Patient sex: M
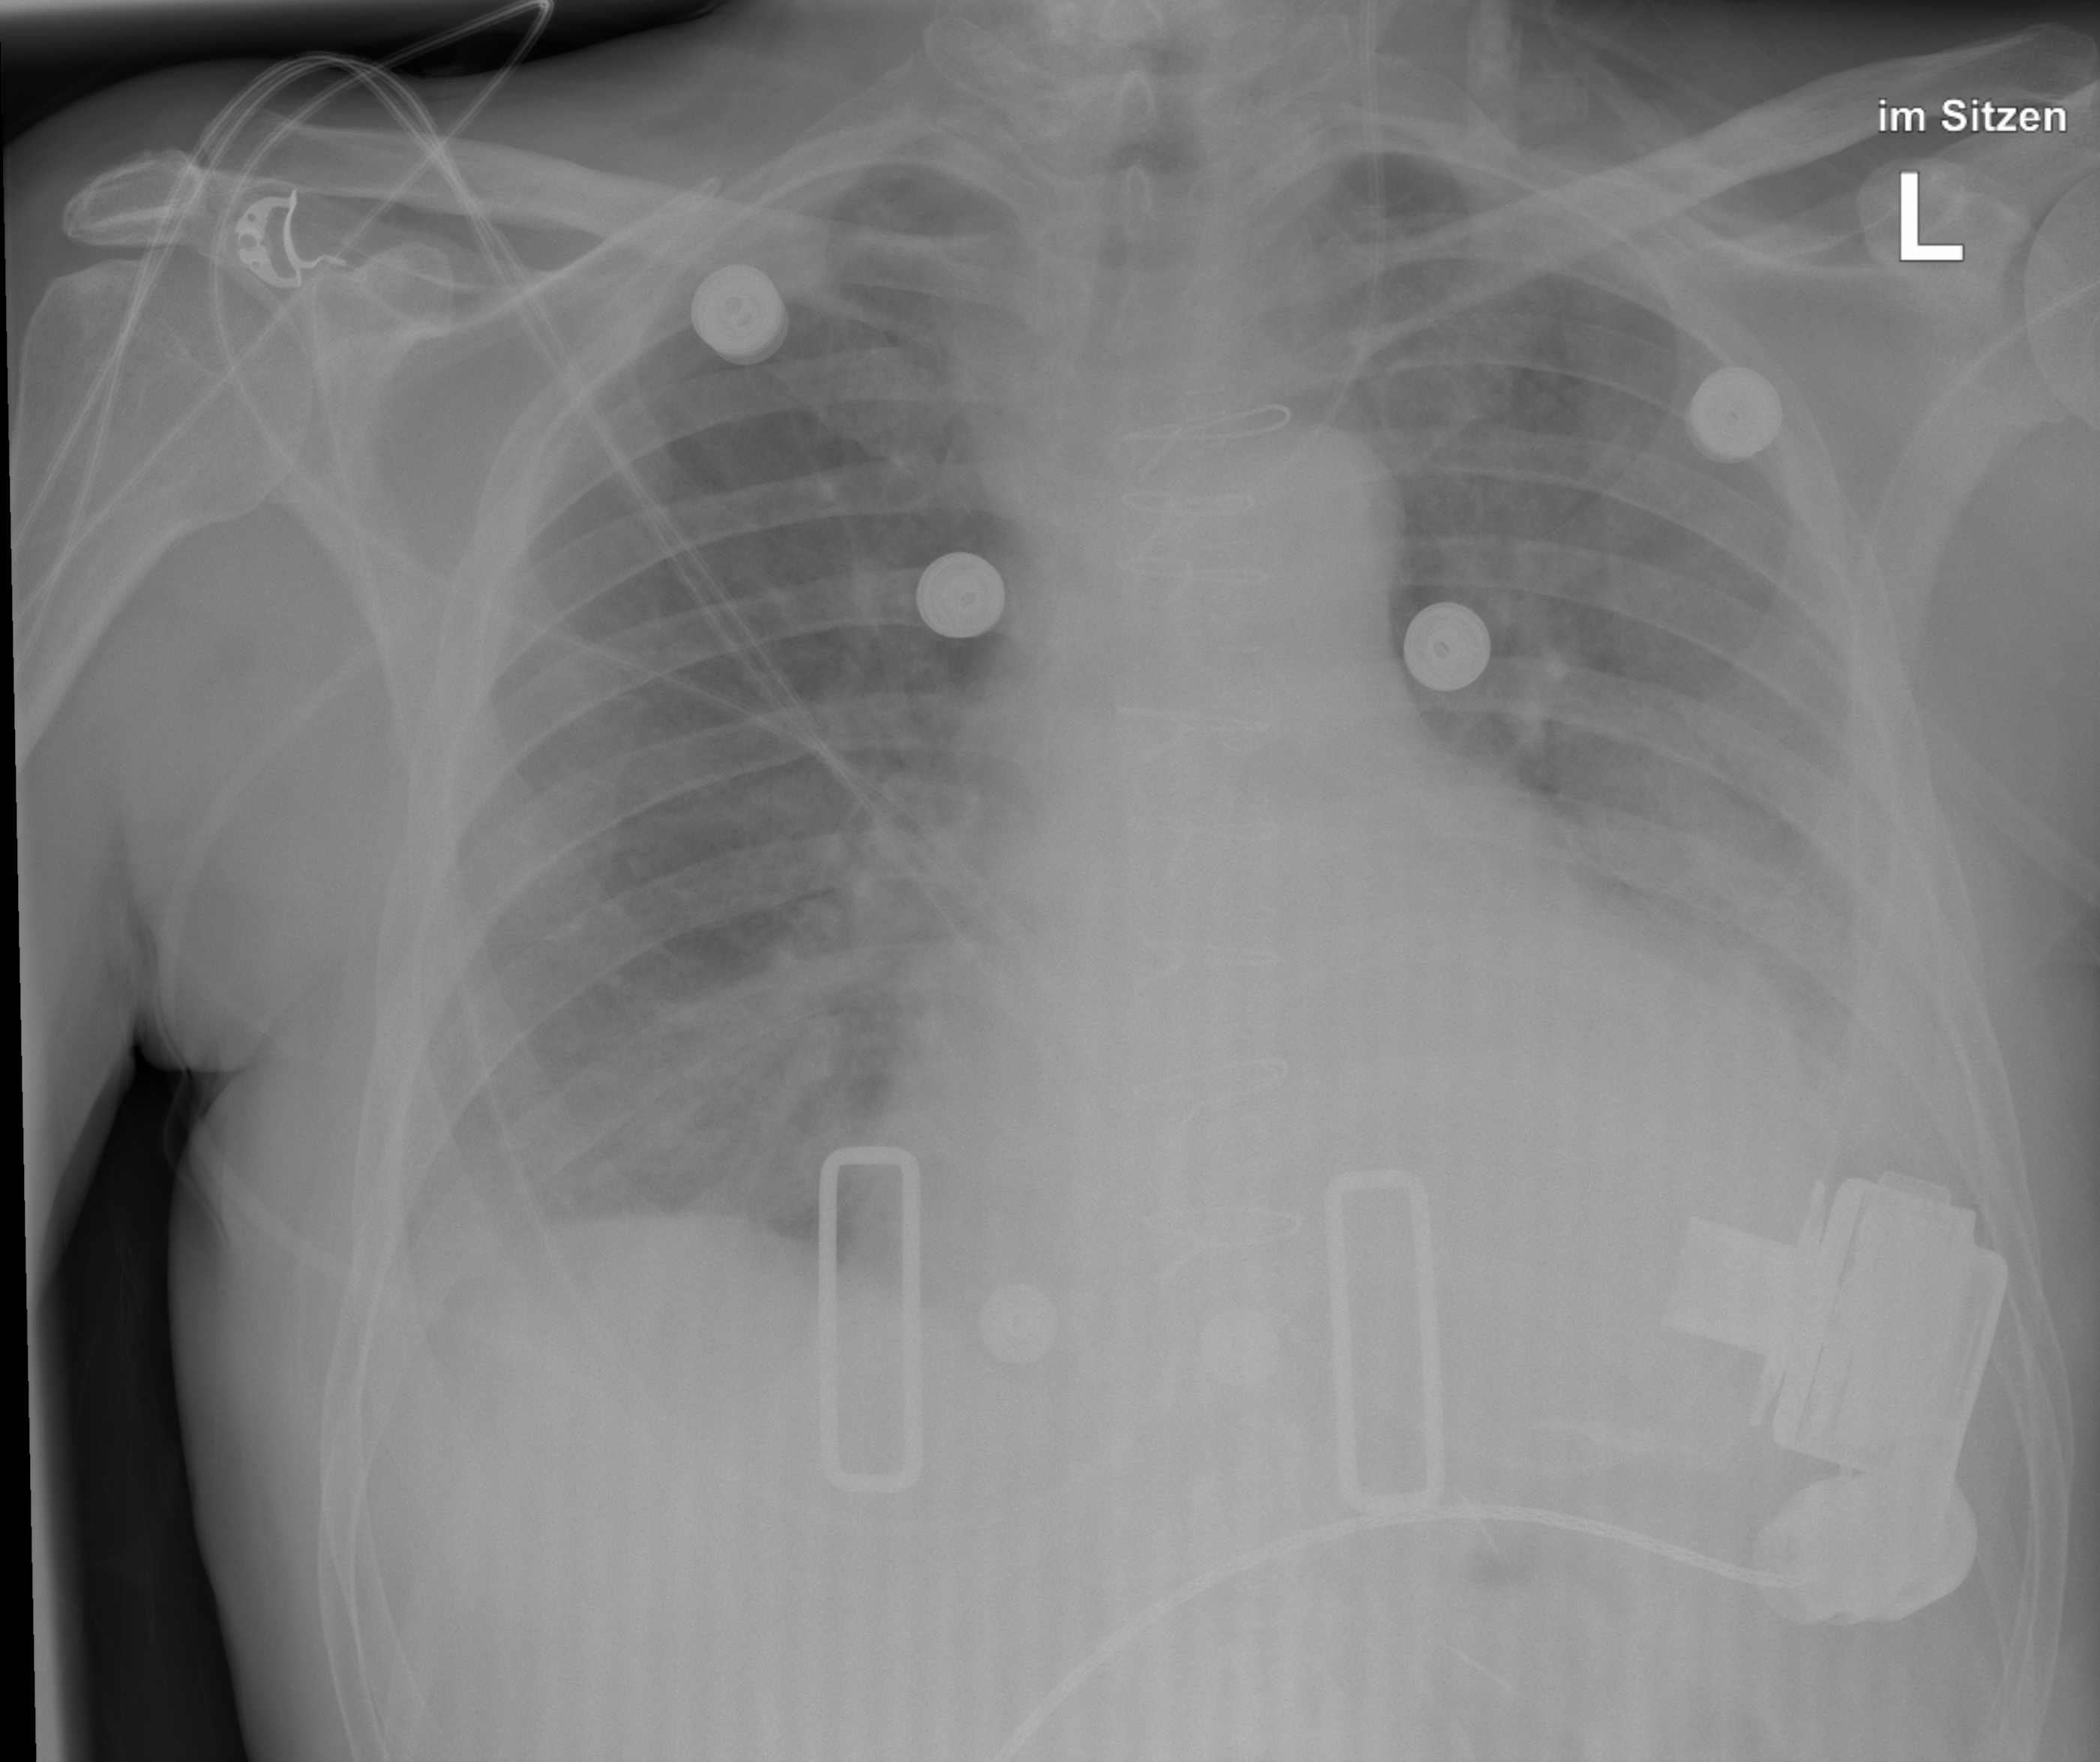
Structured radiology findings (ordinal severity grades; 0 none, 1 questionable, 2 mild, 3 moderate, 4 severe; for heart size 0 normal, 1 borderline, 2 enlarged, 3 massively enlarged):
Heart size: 2
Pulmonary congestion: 2
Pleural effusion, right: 2
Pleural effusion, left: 2
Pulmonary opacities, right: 0
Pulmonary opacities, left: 0
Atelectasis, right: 2
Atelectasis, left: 2